Question: I have some CSS which inserts a dash, unicode U+2014 --, to give a nice formatting on <URL>.

The document tree looks like:
'''
<span class="source">...</span>
<p>Source author, text goes here etc. etc.</p>
'''
The computed style for the 'span' line includes 'display:inline', whereas the computed style for 'p' has 'display:block', which I'm guessing may be causing the new line?
I'm reading through the relevant CSS and can't see any reason why it should start a new line, I don't have <URL> ...
Can any CSS whiz point me to what I'm missing? Alternative implementation of the '::before' pseudo-element required perhaps?
The CSS involved here is
'''
div.source:before{content:"4";margin-left:0.9em;margin-right:0.9em; white-space:nowrap;}#content
'''
(I inserted white-space:nowrap a while ago trying to fix this but it didn't do anything to the new line)
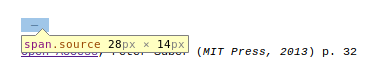
Answer: You could try using the adjacent sibling selector ('+') like shown below. It is supported in IE >= 7.
'''
<span class="source">&mdash;</span>
<p>Source author, text goes here etc. etc.</p>
<p>Source author, text goes here etc. etc.</p>
'''
'''
.source + p{display: inline;}
/* applies inline style to only the <p> tag directly following a tag with class=source */
'''
<URL>